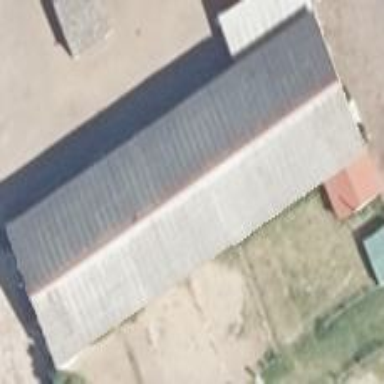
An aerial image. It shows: Stable.